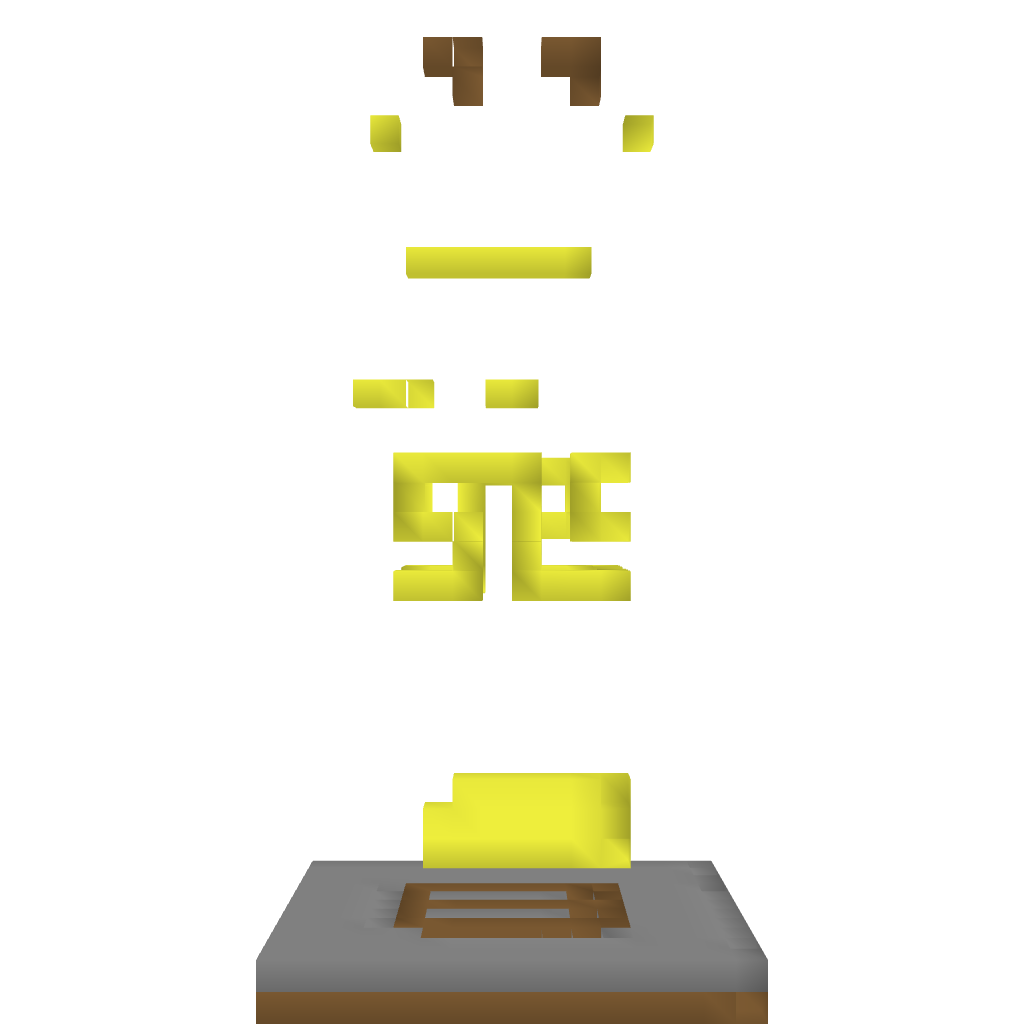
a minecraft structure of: Statue of Nike bad low quality